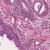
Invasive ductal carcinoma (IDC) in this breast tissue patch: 0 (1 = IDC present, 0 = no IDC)